Interaction volume radius: 10 \u00c5
Interaction volume height: 15 \u00c5
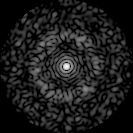
Disorder parameter: 0.7927